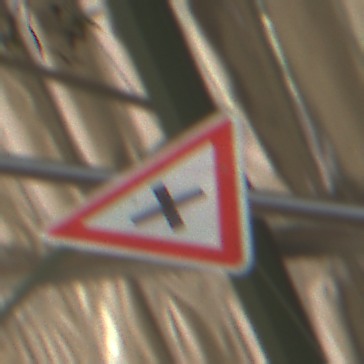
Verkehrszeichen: KreuzungOderEinmuendung
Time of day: MorningAfternoon
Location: Roofed (Special)
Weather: NotSpecified
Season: NotSpecified
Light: Artificial